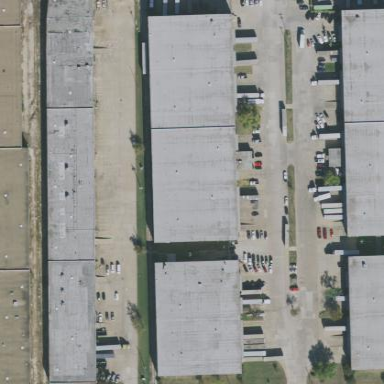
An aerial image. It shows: Warehouse.